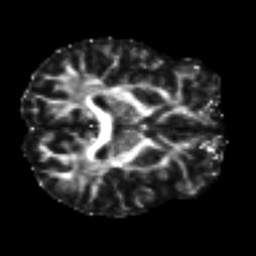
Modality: FA
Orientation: axial
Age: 40
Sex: male
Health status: healthy
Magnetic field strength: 3 T
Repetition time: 8.4 s
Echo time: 0.0926 s